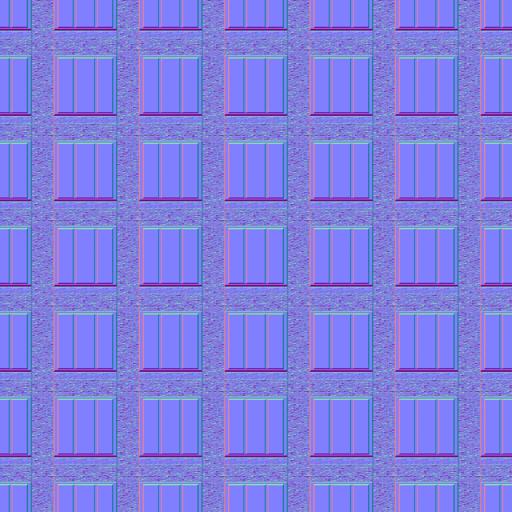
facade skyscraper